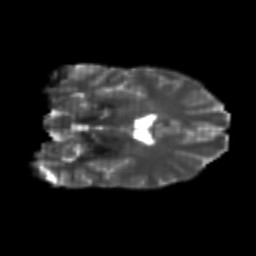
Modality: T2w
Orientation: coronal
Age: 22
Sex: female
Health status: healthy
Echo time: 0.074 s